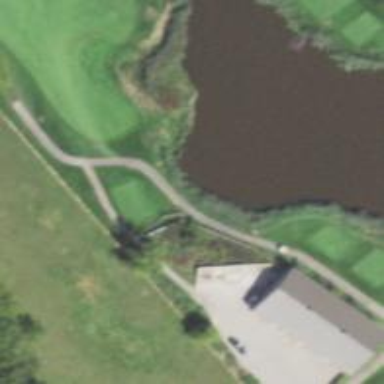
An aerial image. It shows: Service road designated as golf cart path.